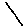
Label: line